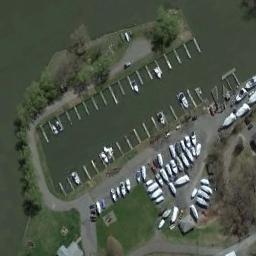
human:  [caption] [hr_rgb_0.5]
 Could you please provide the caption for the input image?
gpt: There are numerous cars in the parking lot next to the harbor .

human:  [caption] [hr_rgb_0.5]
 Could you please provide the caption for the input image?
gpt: There is a big ship on the right side of the harbor .

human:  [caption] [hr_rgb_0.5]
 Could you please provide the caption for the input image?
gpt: Some ships are neatly moored on the sea side by the parking lot and the harbor surrounded by trees, And there are still many empty spaces .

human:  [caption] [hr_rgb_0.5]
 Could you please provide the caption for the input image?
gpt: The harbor with some neatly docked boats is surrounded by some green plants and some boats are in the open area on the shore .

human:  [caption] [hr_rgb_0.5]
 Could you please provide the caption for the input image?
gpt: There are many ships on the ground at the harbor .